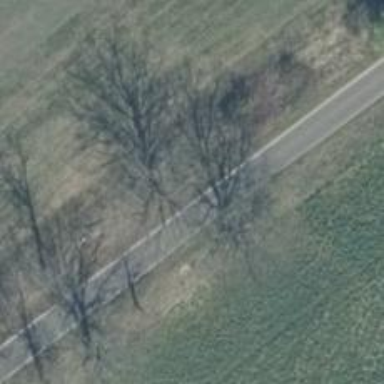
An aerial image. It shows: Unclassified road with asphalt surface.